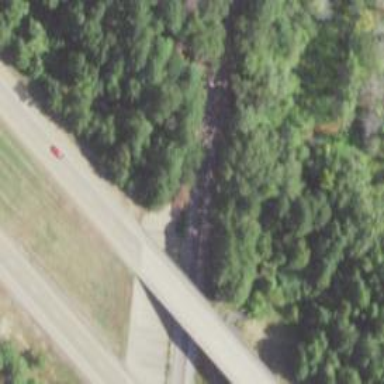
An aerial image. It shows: Beam structure bridge on trunk highway.